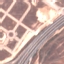
Land use / land cover class: Highway